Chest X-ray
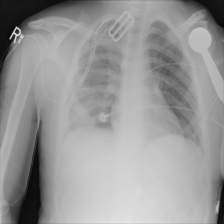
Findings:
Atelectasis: negative
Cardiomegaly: negative
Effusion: negative
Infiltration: positive
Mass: negative
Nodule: negative
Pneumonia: negative
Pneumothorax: negative
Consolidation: negative
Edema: negative
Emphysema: negative
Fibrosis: negative
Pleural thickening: negative
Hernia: negative